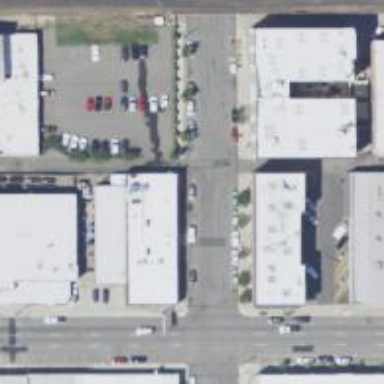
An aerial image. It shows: Alleyway designated as service road.